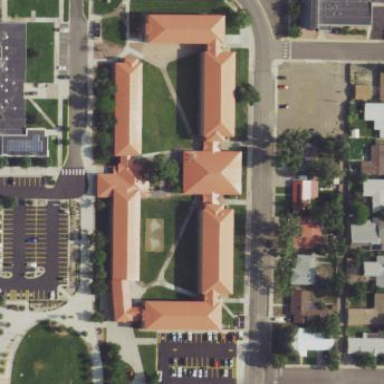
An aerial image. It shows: Dormitory building.